Question: So this is an error I've been trying to figure out but can not seem to fix. .
This is in one function.
'''
File.Copy(item.FileName, mcAD [VersionText.Tag], true);
private void Version_2_0_Click(object sender, EventArgs e)
{
string Version_2_0_Selected = VersionText.Text = "Version 2.0";
VersionText.Tag = 2;
}
'''
But 'VersionText.Tag' in the first part always gives me this error.

I heard something with 'int.TryParse', but I can not figure out how to implement it into my code.
I hope I explained it enough.
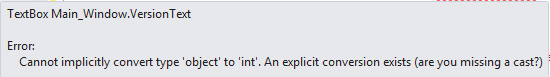
Answer: My assumption of the problem is on the line
'''
File.Copy(item.FileName, mcAD [VersionText.Tag], true);
'''
specifically 'mcAD [VersionText.Tag]'.
'.Tag' returns type 'object', but the array indexer expects 'int'.
If you cast it, it should hopefully get rid of the compile error at least.
'''
File.Copy(item.FileName, mcAD [(int)VersionText.Tag], true);
'''
If 'VersionText.Tag' doesn't contain an integer, you'll get a runtime error, however.